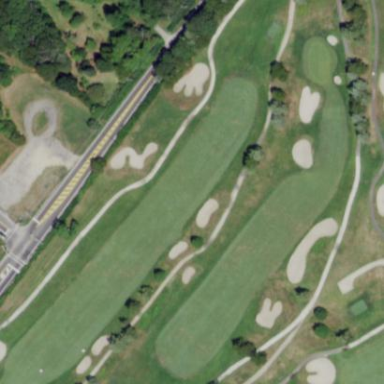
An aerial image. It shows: Area of rough grass used for golf.